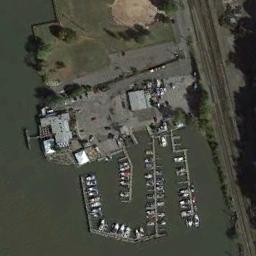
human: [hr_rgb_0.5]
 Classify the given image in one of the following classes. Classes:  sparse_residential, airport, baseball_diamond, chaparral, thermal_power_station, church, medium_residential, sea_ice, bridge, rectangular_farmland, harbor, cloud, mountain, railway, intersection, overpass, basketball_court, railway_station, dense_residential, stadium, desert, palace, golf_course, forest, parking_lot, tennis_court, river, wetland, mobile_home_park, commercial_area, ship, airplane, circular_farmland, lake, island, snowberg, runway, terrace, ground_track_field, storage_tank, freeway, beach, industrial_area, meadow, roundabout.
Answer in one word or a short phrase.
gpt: harbor